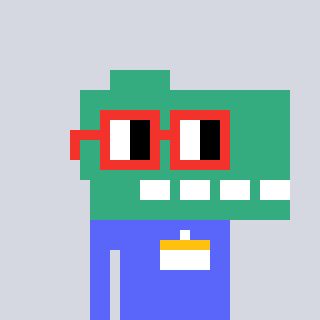
a pixel art character with square red glasses, a dino-shaped head and a purple-colored body on a cool background